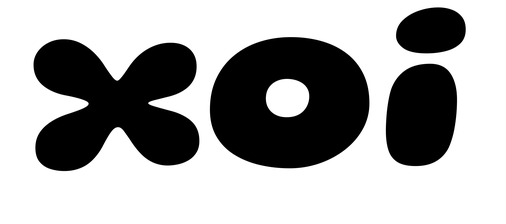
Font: Gluten_ExtraBold